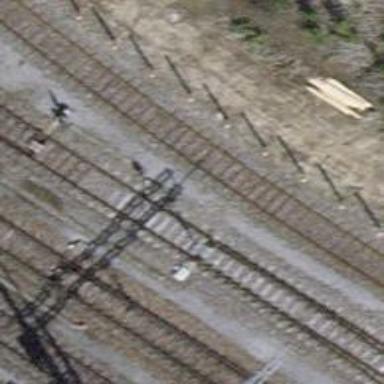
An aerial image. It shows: Railway switch.